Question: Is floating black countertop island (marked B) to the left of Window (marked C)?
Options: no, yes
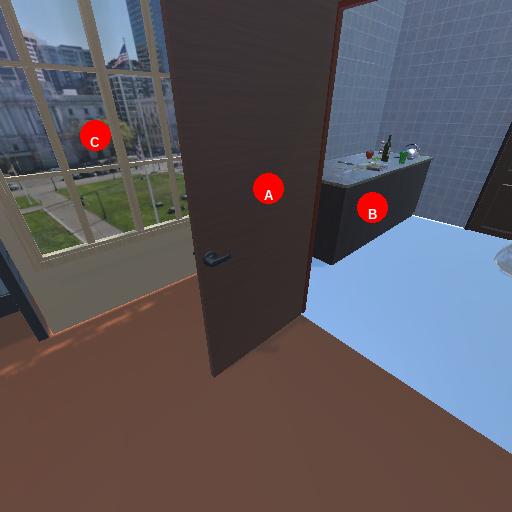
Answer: no